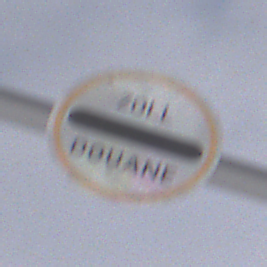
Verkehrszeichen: Zollstelle
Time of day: MorningAfternoon
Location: Outdoor (Nature)
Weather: PartlyCloudy
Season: Winter
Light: Natural